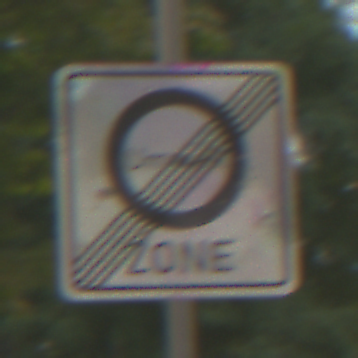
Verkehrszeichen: EndeUmweltzone
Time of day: MorningAfternoon
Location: Outdoor (Urban)
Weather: Overcast
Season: NotSpecified
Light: Natural